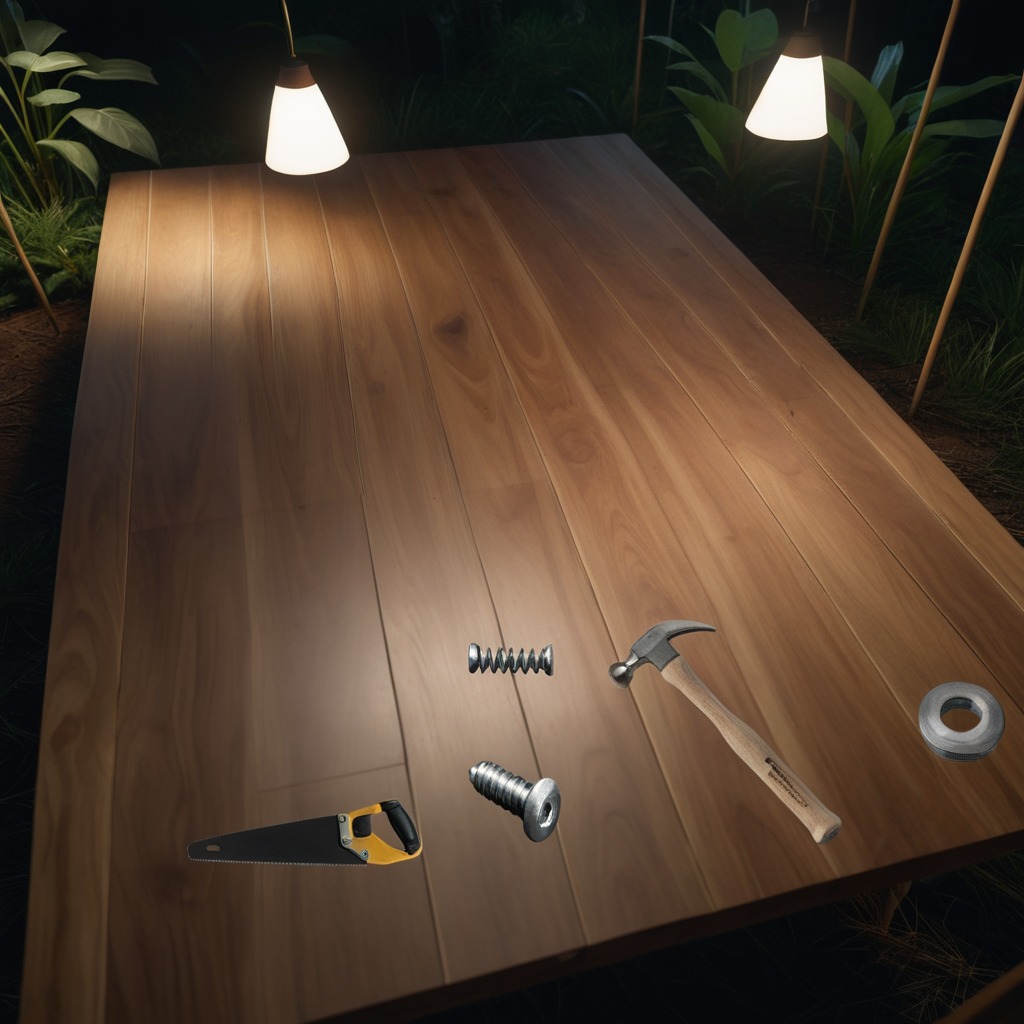
A flat metal washer, a hammer, a metal machine screw, a coiled metal spring, and a handheld metal saw are lying on a wooden table inside a jungle field workshop tent at night.